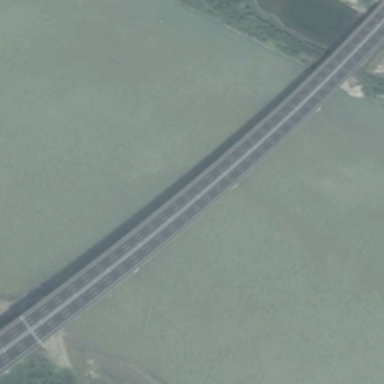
A bridge is on a river with some green trees .